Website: home-depot
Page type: receipt
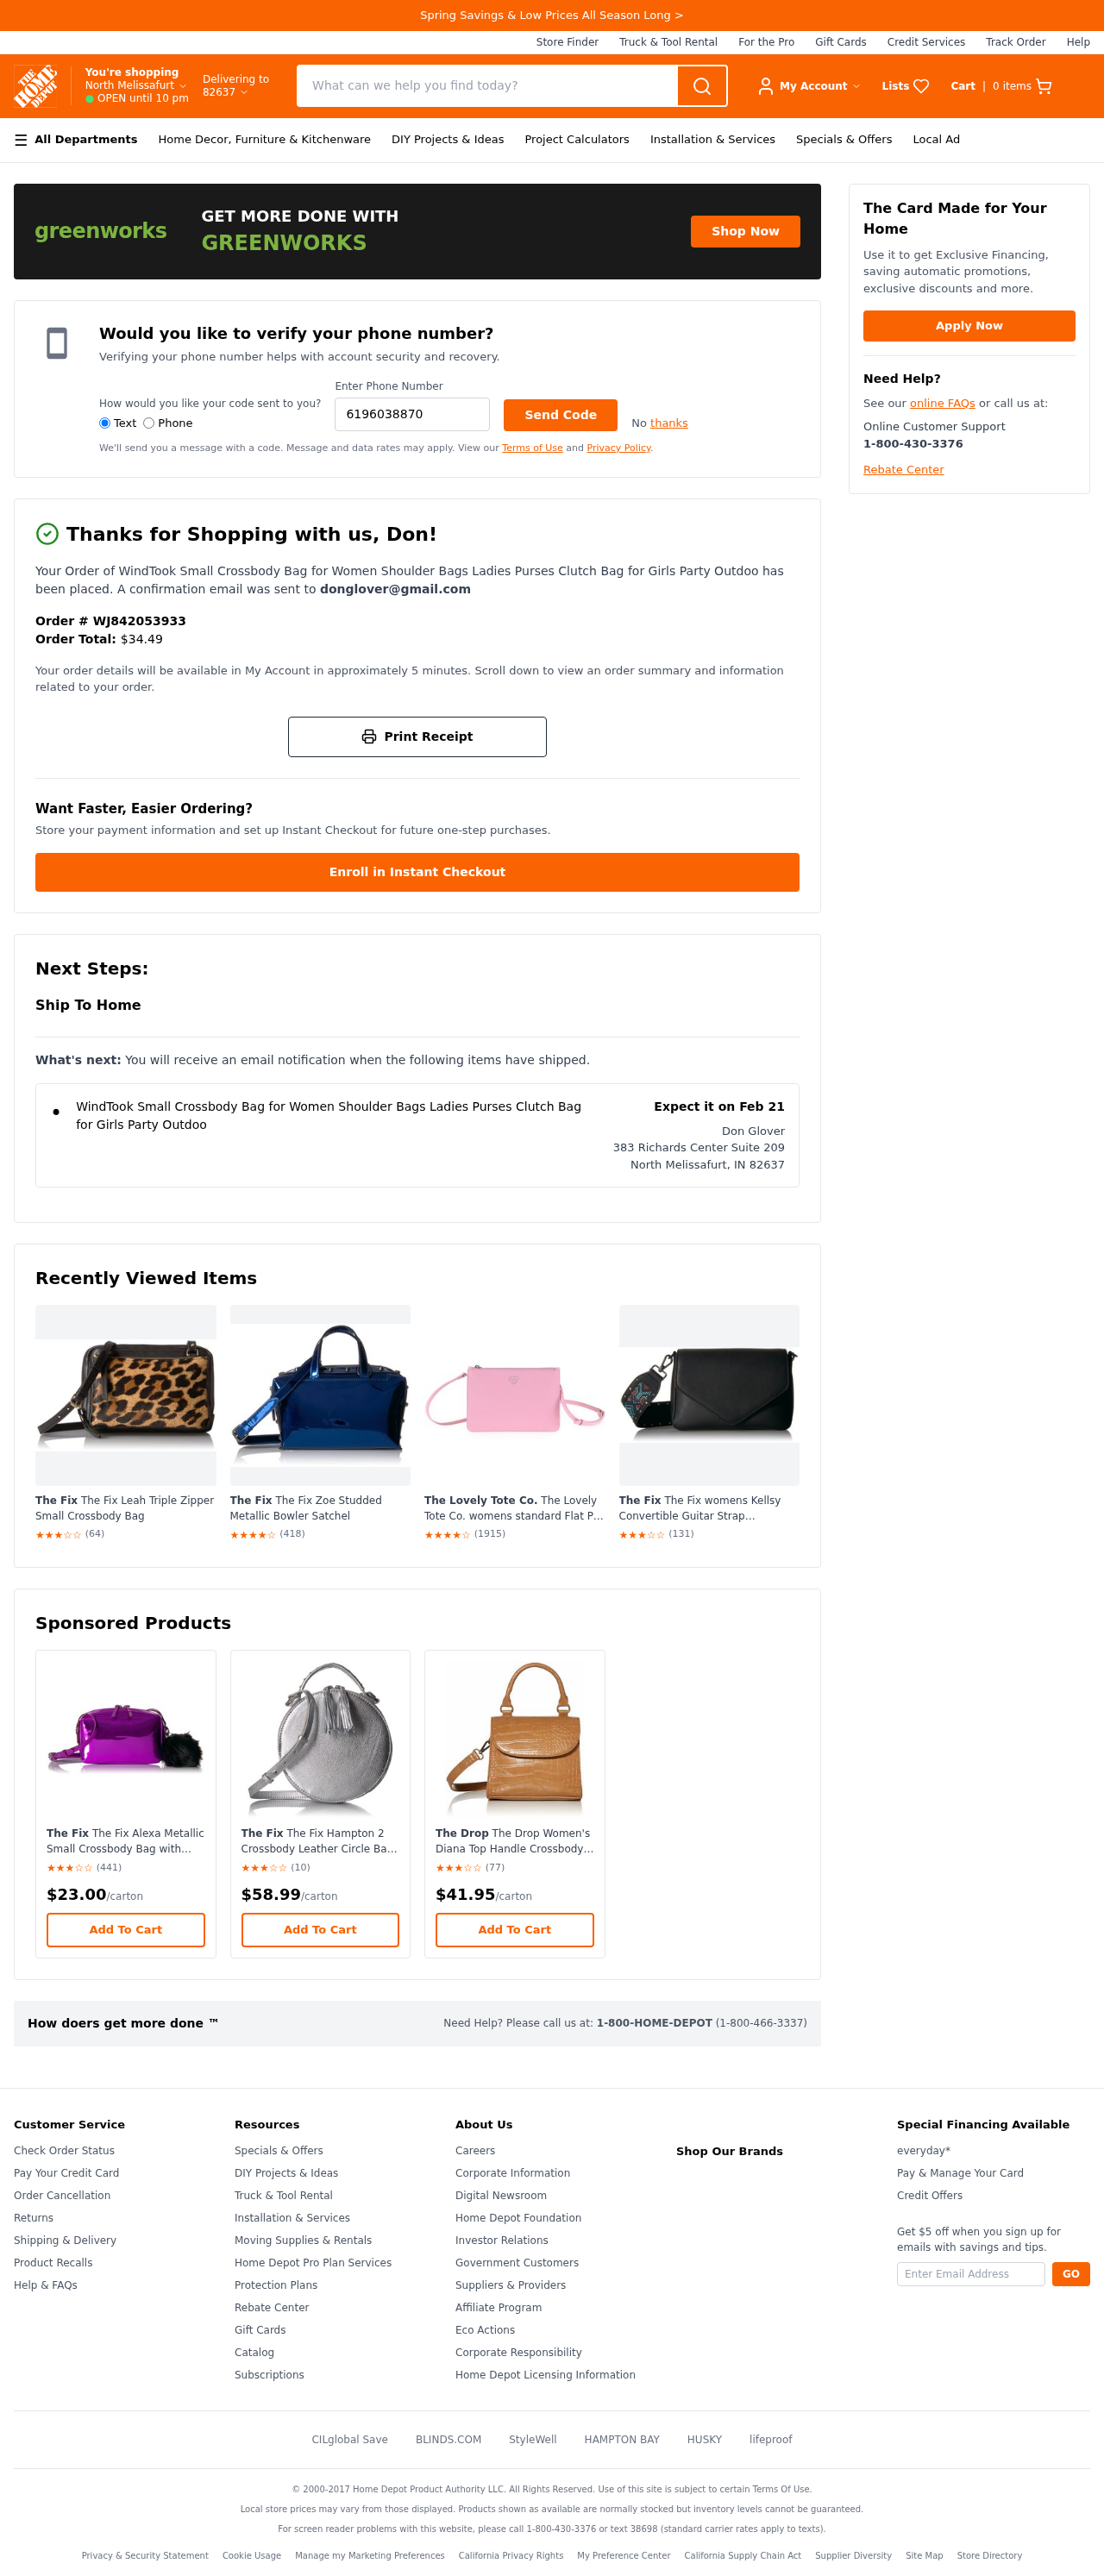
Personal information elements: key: PII_CITY
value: North Melissafurt
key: PII_CITY_STATE_ZIP
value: North Melissafurt, IN 82637
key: PII_EMAIL
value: donglover@gmail.com
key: PII_FIRSTNAME
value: Don
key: PII_FULLNAME
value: Don Glover
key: PII_PHONE
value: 6196038870
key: PII_POSTCODE
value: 82637
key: PII_STREET
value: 383 Richards Center Suite 209
Product elements: key: PRODUCT1_NAME
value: WindTook Small Crossbody Bag for Women Shoulder Bags Ladies Purses Clutch Bag for Girls Party Outdoo
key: PRODUCT2_NAME
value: The Fix The Fix Leah Triple Zipper Small Crossbody Bag
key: PRODUCT2_BRAND
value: The Fix
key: PRODUCT2_RATING
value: ★★★☆☆
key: PRODUCT2_NUM_RATINGS
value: (64)
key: PRODUCT3_NAME
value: The Fix The Fix Zoe Studded Metallic Bowler Satchel
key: PRODUCT3_BRAND
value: The Fix
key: PRODUCT3_RATING
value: ★★★★☆
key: PRODUCT3_NUM_RATINGS
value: (418)
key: PRODUCT4_NAME
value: The Lovely Tote Co. The Lovely Tote Co. womens standard Flat Pu Crossbody Bag With Zipper Closure
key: PRODUCT4_BRAND
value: The Lovely Tote Co.
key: PRODUCT4_RATING
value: ★★★★☆
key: PRODUCT4_NUM_RATINGS
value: (1915)
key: PRODUCT5_NAME
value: The Fix The Fix womens Kellsy Convertible Guitar Strap Crossbody Bag Cross Body Handbag
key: PRODUCT5_BRAND
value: The Fix
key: PRODUCT5_RATING
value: ★★★☆☆
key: PRODUCT5_NUM_RATINGS
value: (131)
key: PRODUCT6_NAME
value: The Fix The Fix Alexa Metallic Small Crossbody Bag with Faux Fur Pom, Fuchsia Metallic/Black Pom, One Size
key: PRODUCT6_BRAND
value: The Fix
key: PRODUCT6_RATING
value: ★★★☆☆
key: PRODUCT6_NUM_RATINGS
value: (441)
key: PRODUCT6_PRICE
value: $23.00
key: PRODUCT7_NAME
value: The Fix The Fix Hampton 2 Crossbody Leather Circle Bag, silver/metallic
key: PRODUCT7_BRAND
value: The Fix
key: PRODUCT7_RATING
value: ★★★☆☆
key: PRODUCT7_NUM_RATINGS
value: (10)
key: PRODUCT7_PRICE
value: $58.99
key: PRODUCT8_NAME
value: The Drop The Drop Women's Diana Top Handle Crossbody Bag, Camel
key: PRODUCT8_BRAND
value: The Drop
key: PRODUCT8_RATING
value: ★★★☆☆
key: PRODUCT8_NUM_RATINGS
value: (77)
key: PRODUCT8_PRICE
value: $41.95
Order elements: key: ORDER_NUM_ITEMS
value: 0
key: ORDER_ID
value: WJ842053933
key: ORDER_TOTAL
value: $34.49
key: ORDER_DELIVERY_DATE
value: Expect it on Feb 21